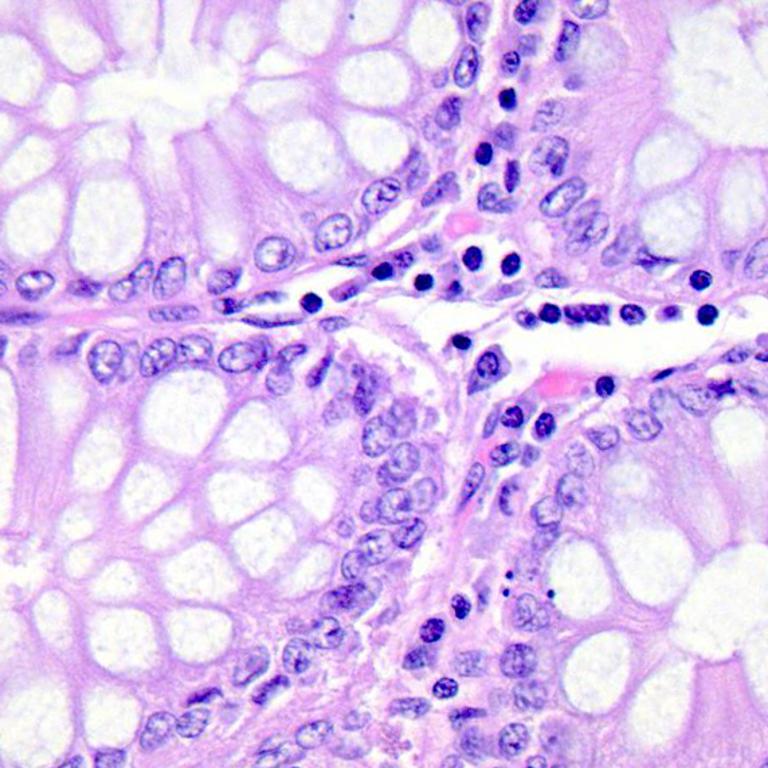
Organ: colon
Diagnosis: benign